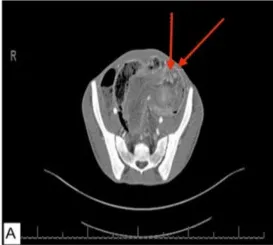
Computer tomography (CT) imaging. A, B) Axial cuts of CT abdomen-pelvis with triple contrast (IV-oral-rectal) and the arrow pointing to the area of colo-colonic intussusception.
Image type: radiology (ct)